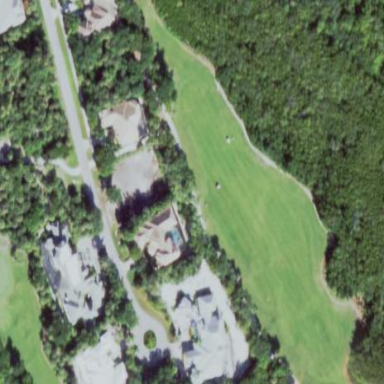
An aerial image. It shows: Area of rough grass used for golf.